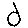
Label: circle